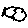
Label: fish